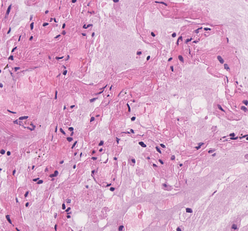
Tumor epithelial tissue: no
Tumor-associated stroma tissue: no
Normal tissue: yes